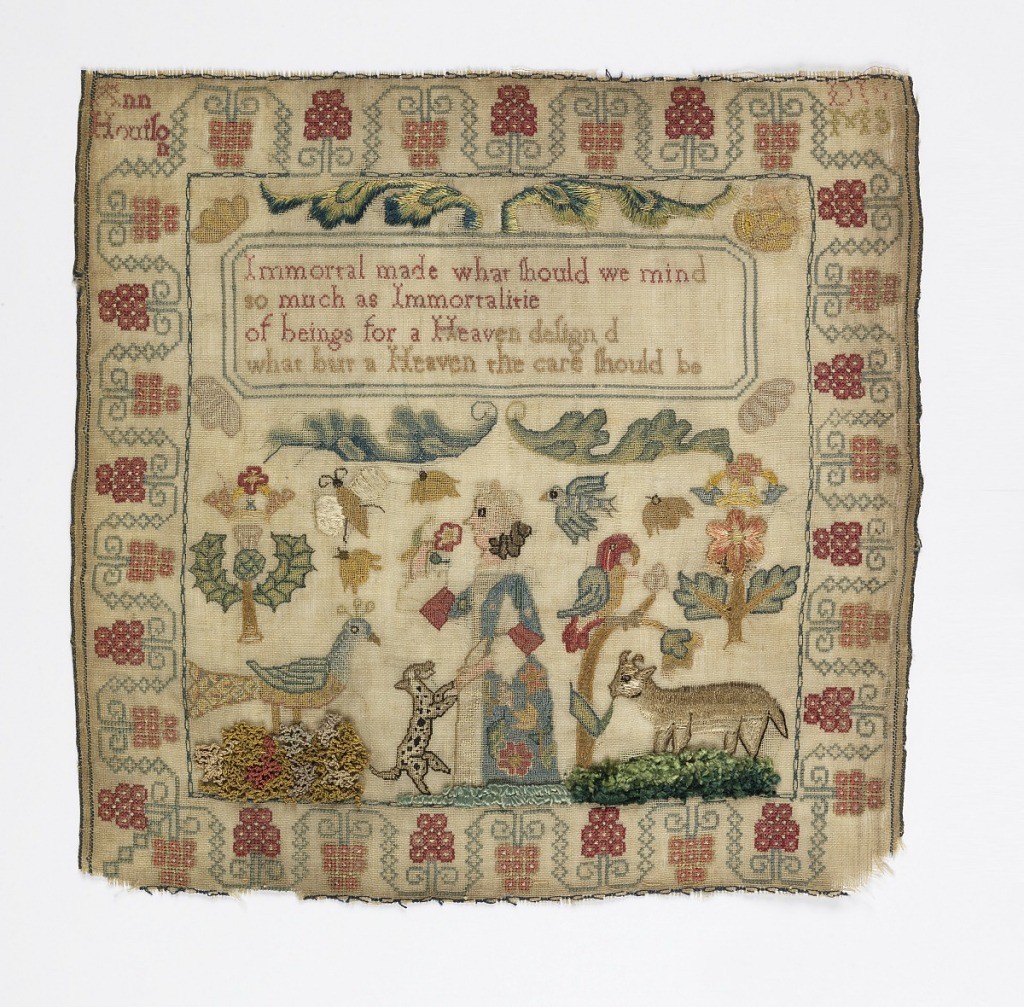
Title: Sampler
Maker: Ann Honilon?
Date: ca. 1760
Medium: silk embroidery on wool foundation Technique: embroidered in cross, tent, satin, stem, plush and couching stitches on plain weave Label: wool embroidered with silk
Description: Square embroidered sampler with a woman and a spotted dog, a cow, and a peacock surrounded by birds and insects, flanked by a crowned thistle and a crowned rose. Stylized grapevine border. In a cartouche at the top, a verse:

Immortal made what should we mind
so much as Immortalitie
of beings for a Heaven designed
what but a Heaven the care should be